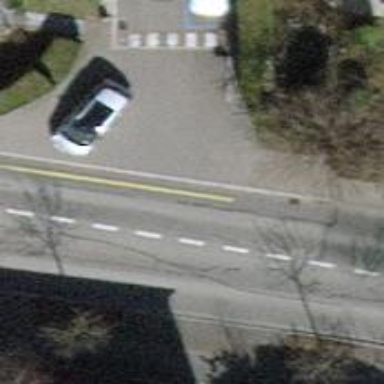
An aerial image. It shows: Unmarked crossing with traffic calming table on the road.